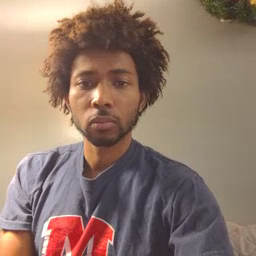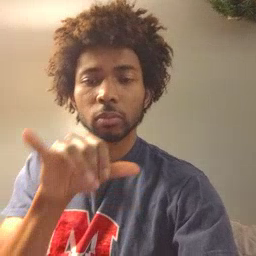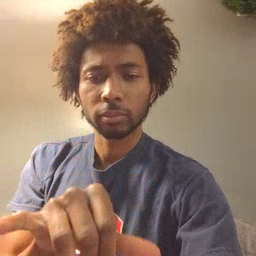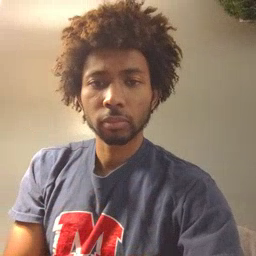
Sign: stay